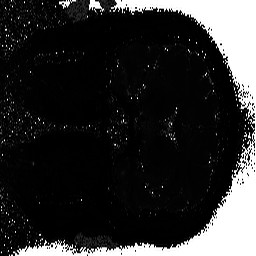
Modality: T2starmap
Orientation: coronal
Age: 50
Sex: male
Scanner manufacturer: siemens
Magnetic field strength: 3 T
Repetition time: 0.043 s
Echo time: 0.00184 s